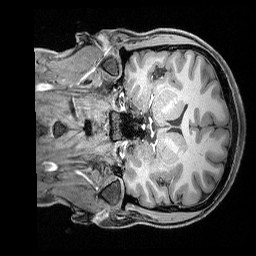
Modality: T1w
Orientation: coronal
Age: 22
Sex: female
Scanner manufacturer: siemens
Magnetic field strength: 3 T
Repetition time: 2.3 s
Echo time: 0.00324 s